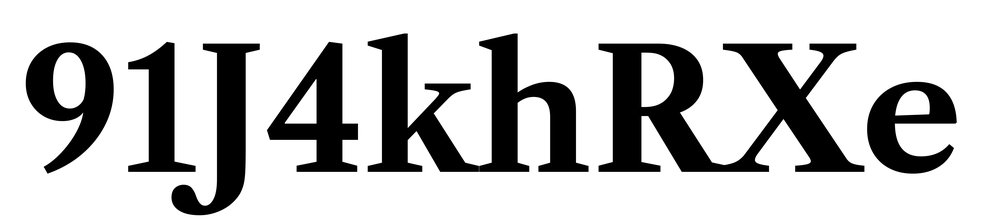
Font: LibreCaslonText_Bold